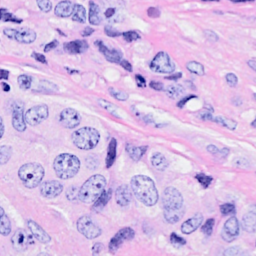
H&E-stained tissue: Breast